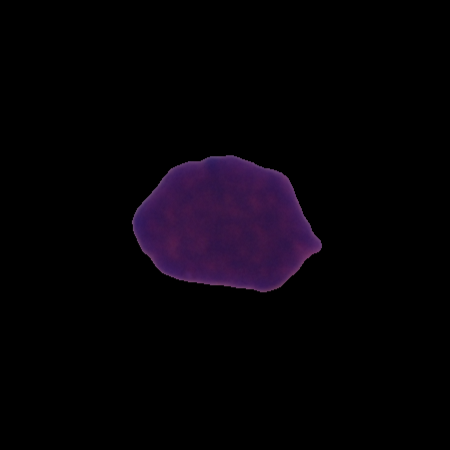
Label: healthy